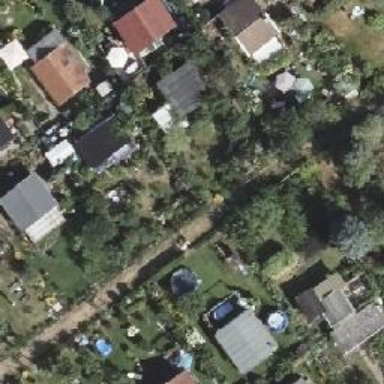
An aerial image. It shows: Plot in the allotments.